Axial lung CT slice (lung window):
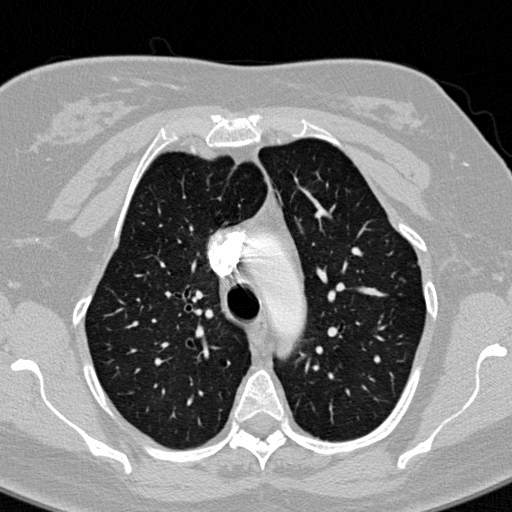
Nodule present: no